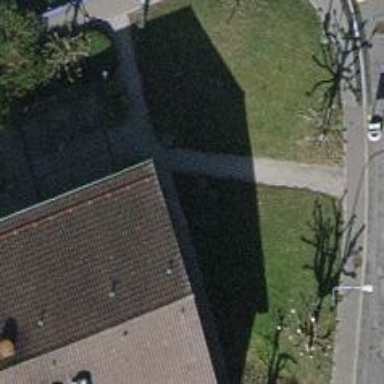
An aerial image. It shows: Footway made of paving stones.